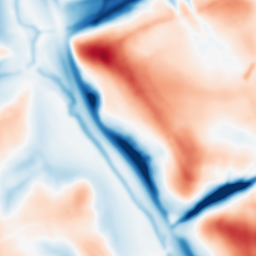
Category: multiscale
Decomposition family: dog
Decomposition parameters: sigma_low: 2
sigma_high: 20
Upsampling method: bspline
Upsampling parameters: scale: 8
Upsampling scale: 8